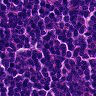
Metastatic tissue present: no